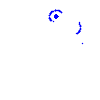
Particle: proton